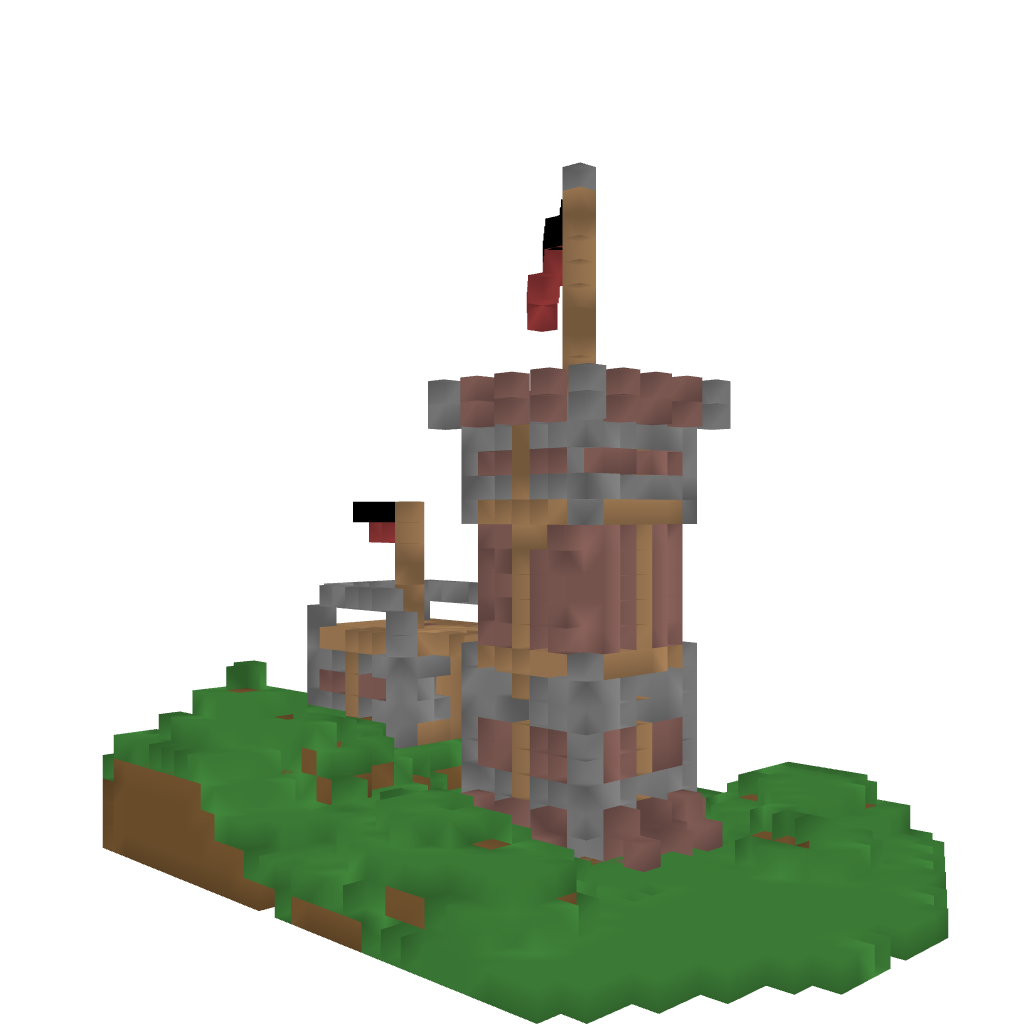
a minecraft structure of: Castle bad low quality